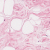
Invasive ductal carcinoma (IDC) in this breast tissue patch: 0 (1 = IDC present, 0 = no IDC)